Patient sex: M
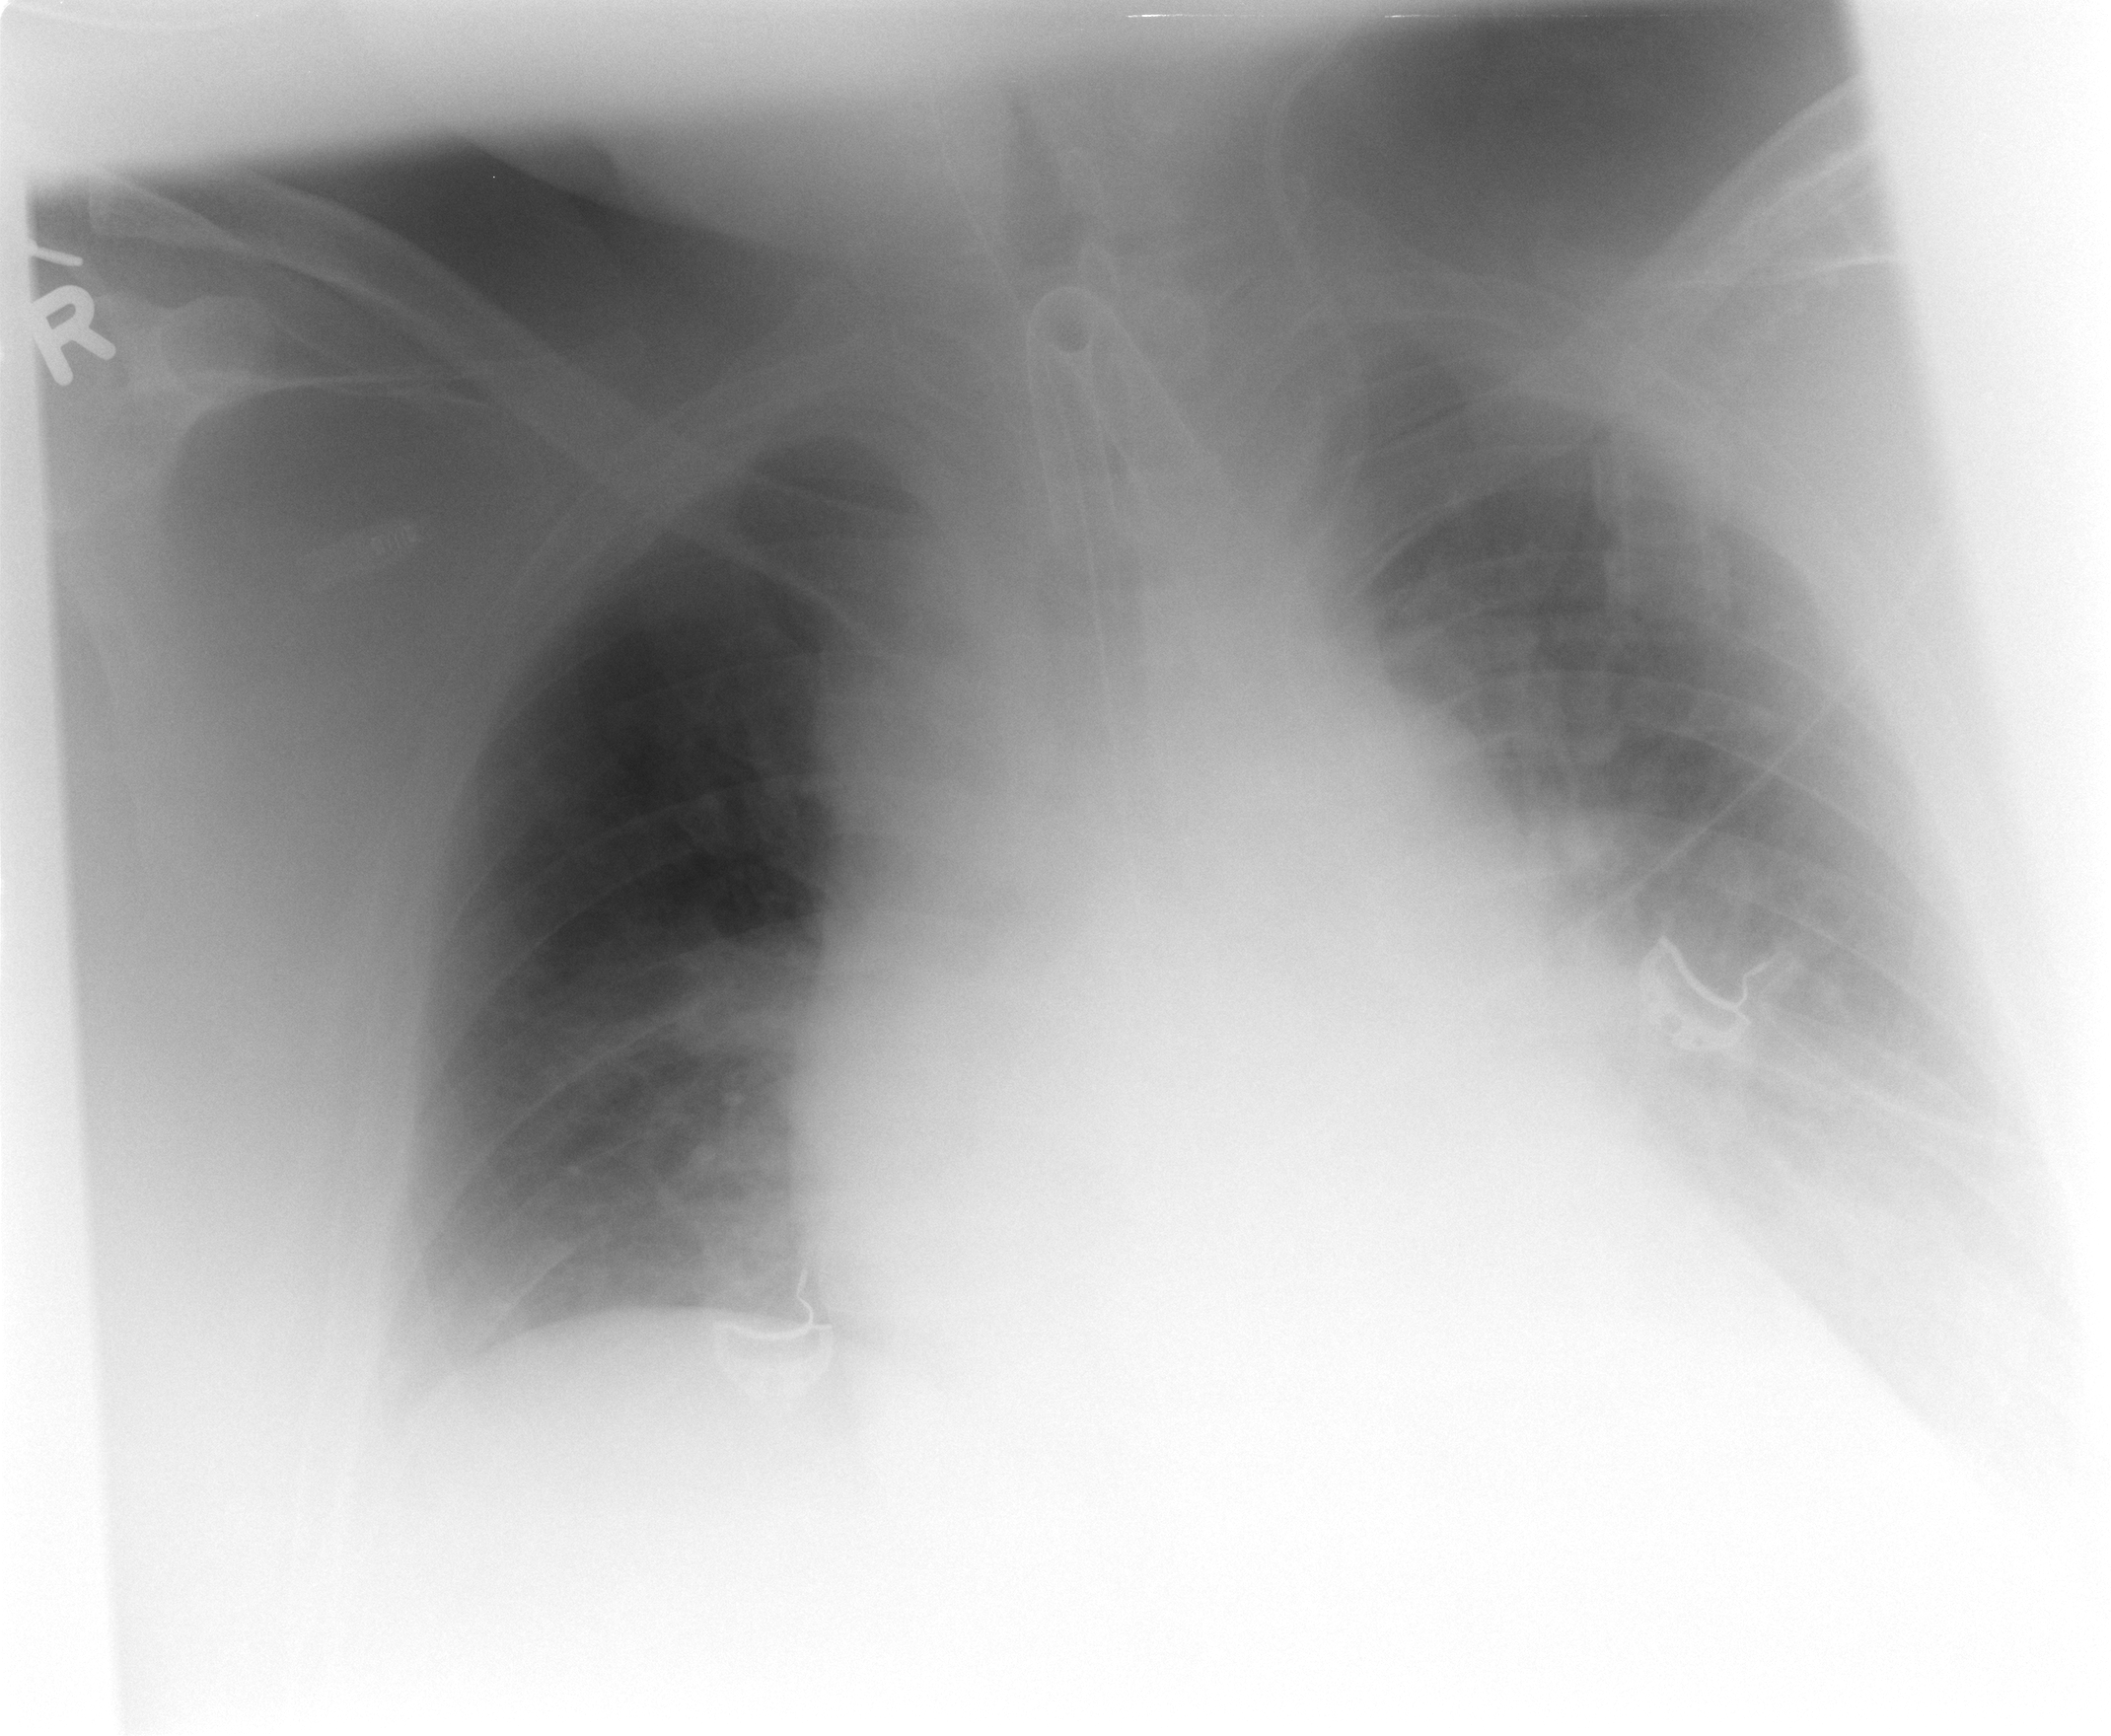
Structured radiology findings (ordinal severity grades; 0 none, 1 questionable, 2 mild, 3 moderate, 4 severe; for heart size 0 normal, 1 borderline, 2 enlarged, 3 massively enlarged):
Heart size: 1
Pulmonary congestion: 0
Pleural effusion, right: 0
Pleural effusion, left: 2
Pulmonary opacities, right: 0
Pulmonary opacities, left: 0
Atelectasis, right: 2
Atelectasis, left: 2